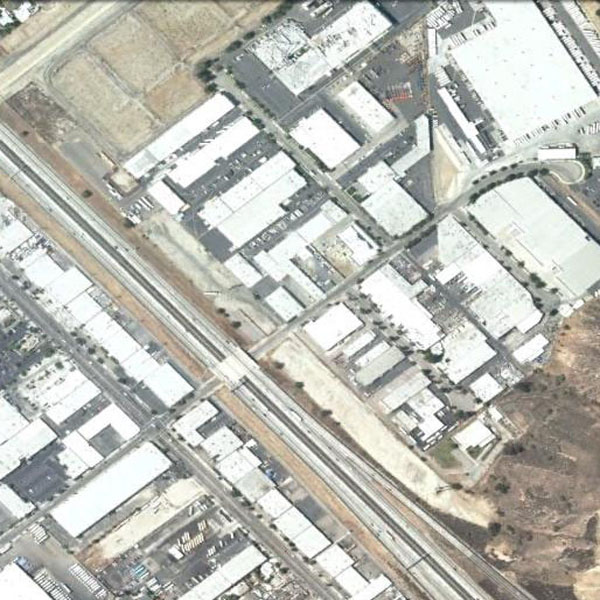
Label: Industrial